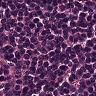
Metastatic tissue present: no